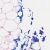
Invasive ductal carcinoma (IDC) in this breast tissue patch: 0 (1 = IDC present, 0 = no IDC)